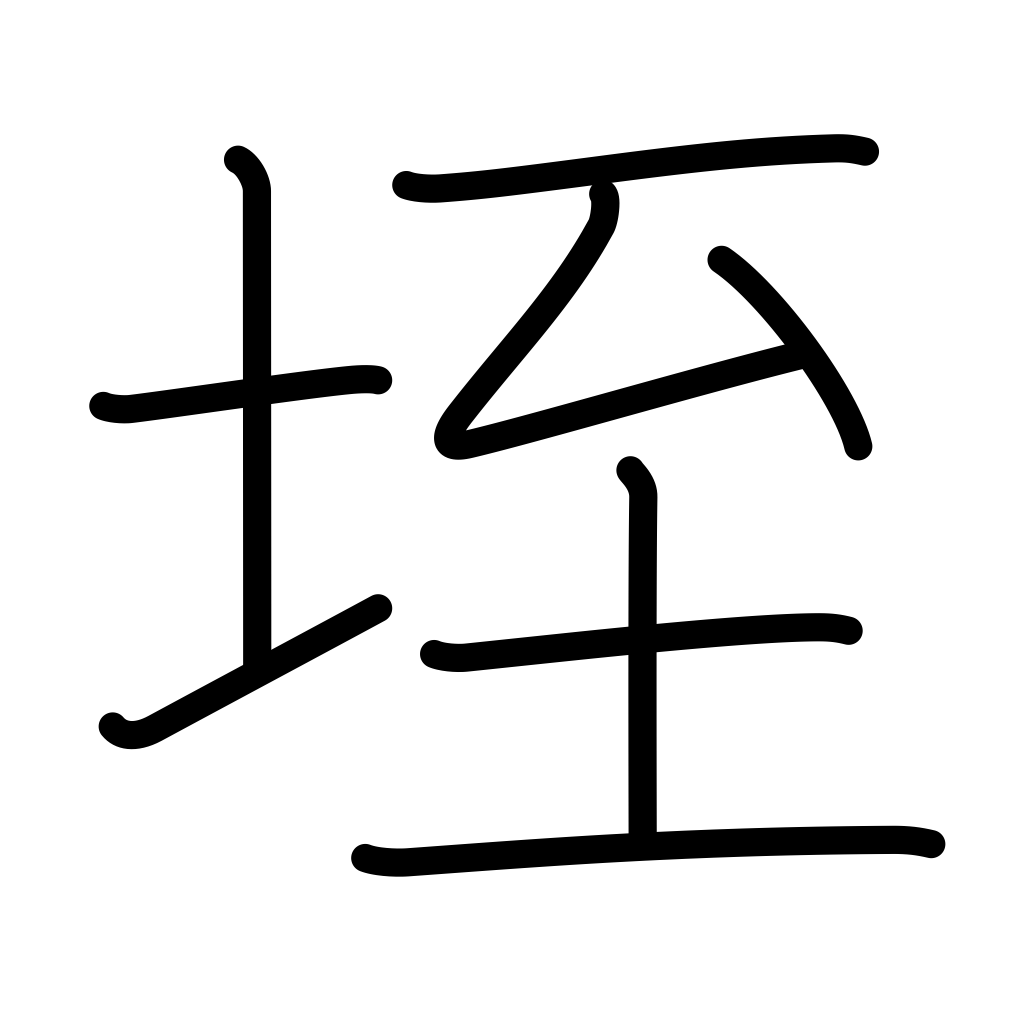
Meaning: anthill, hill